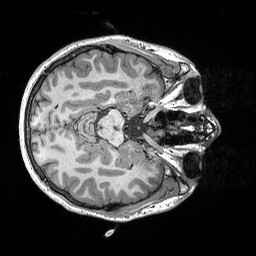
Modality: T1w
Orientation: axial
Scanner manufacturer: siemens
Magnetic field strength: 3 T
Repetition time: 2.3 s
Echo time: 0.00298 s